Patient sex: M
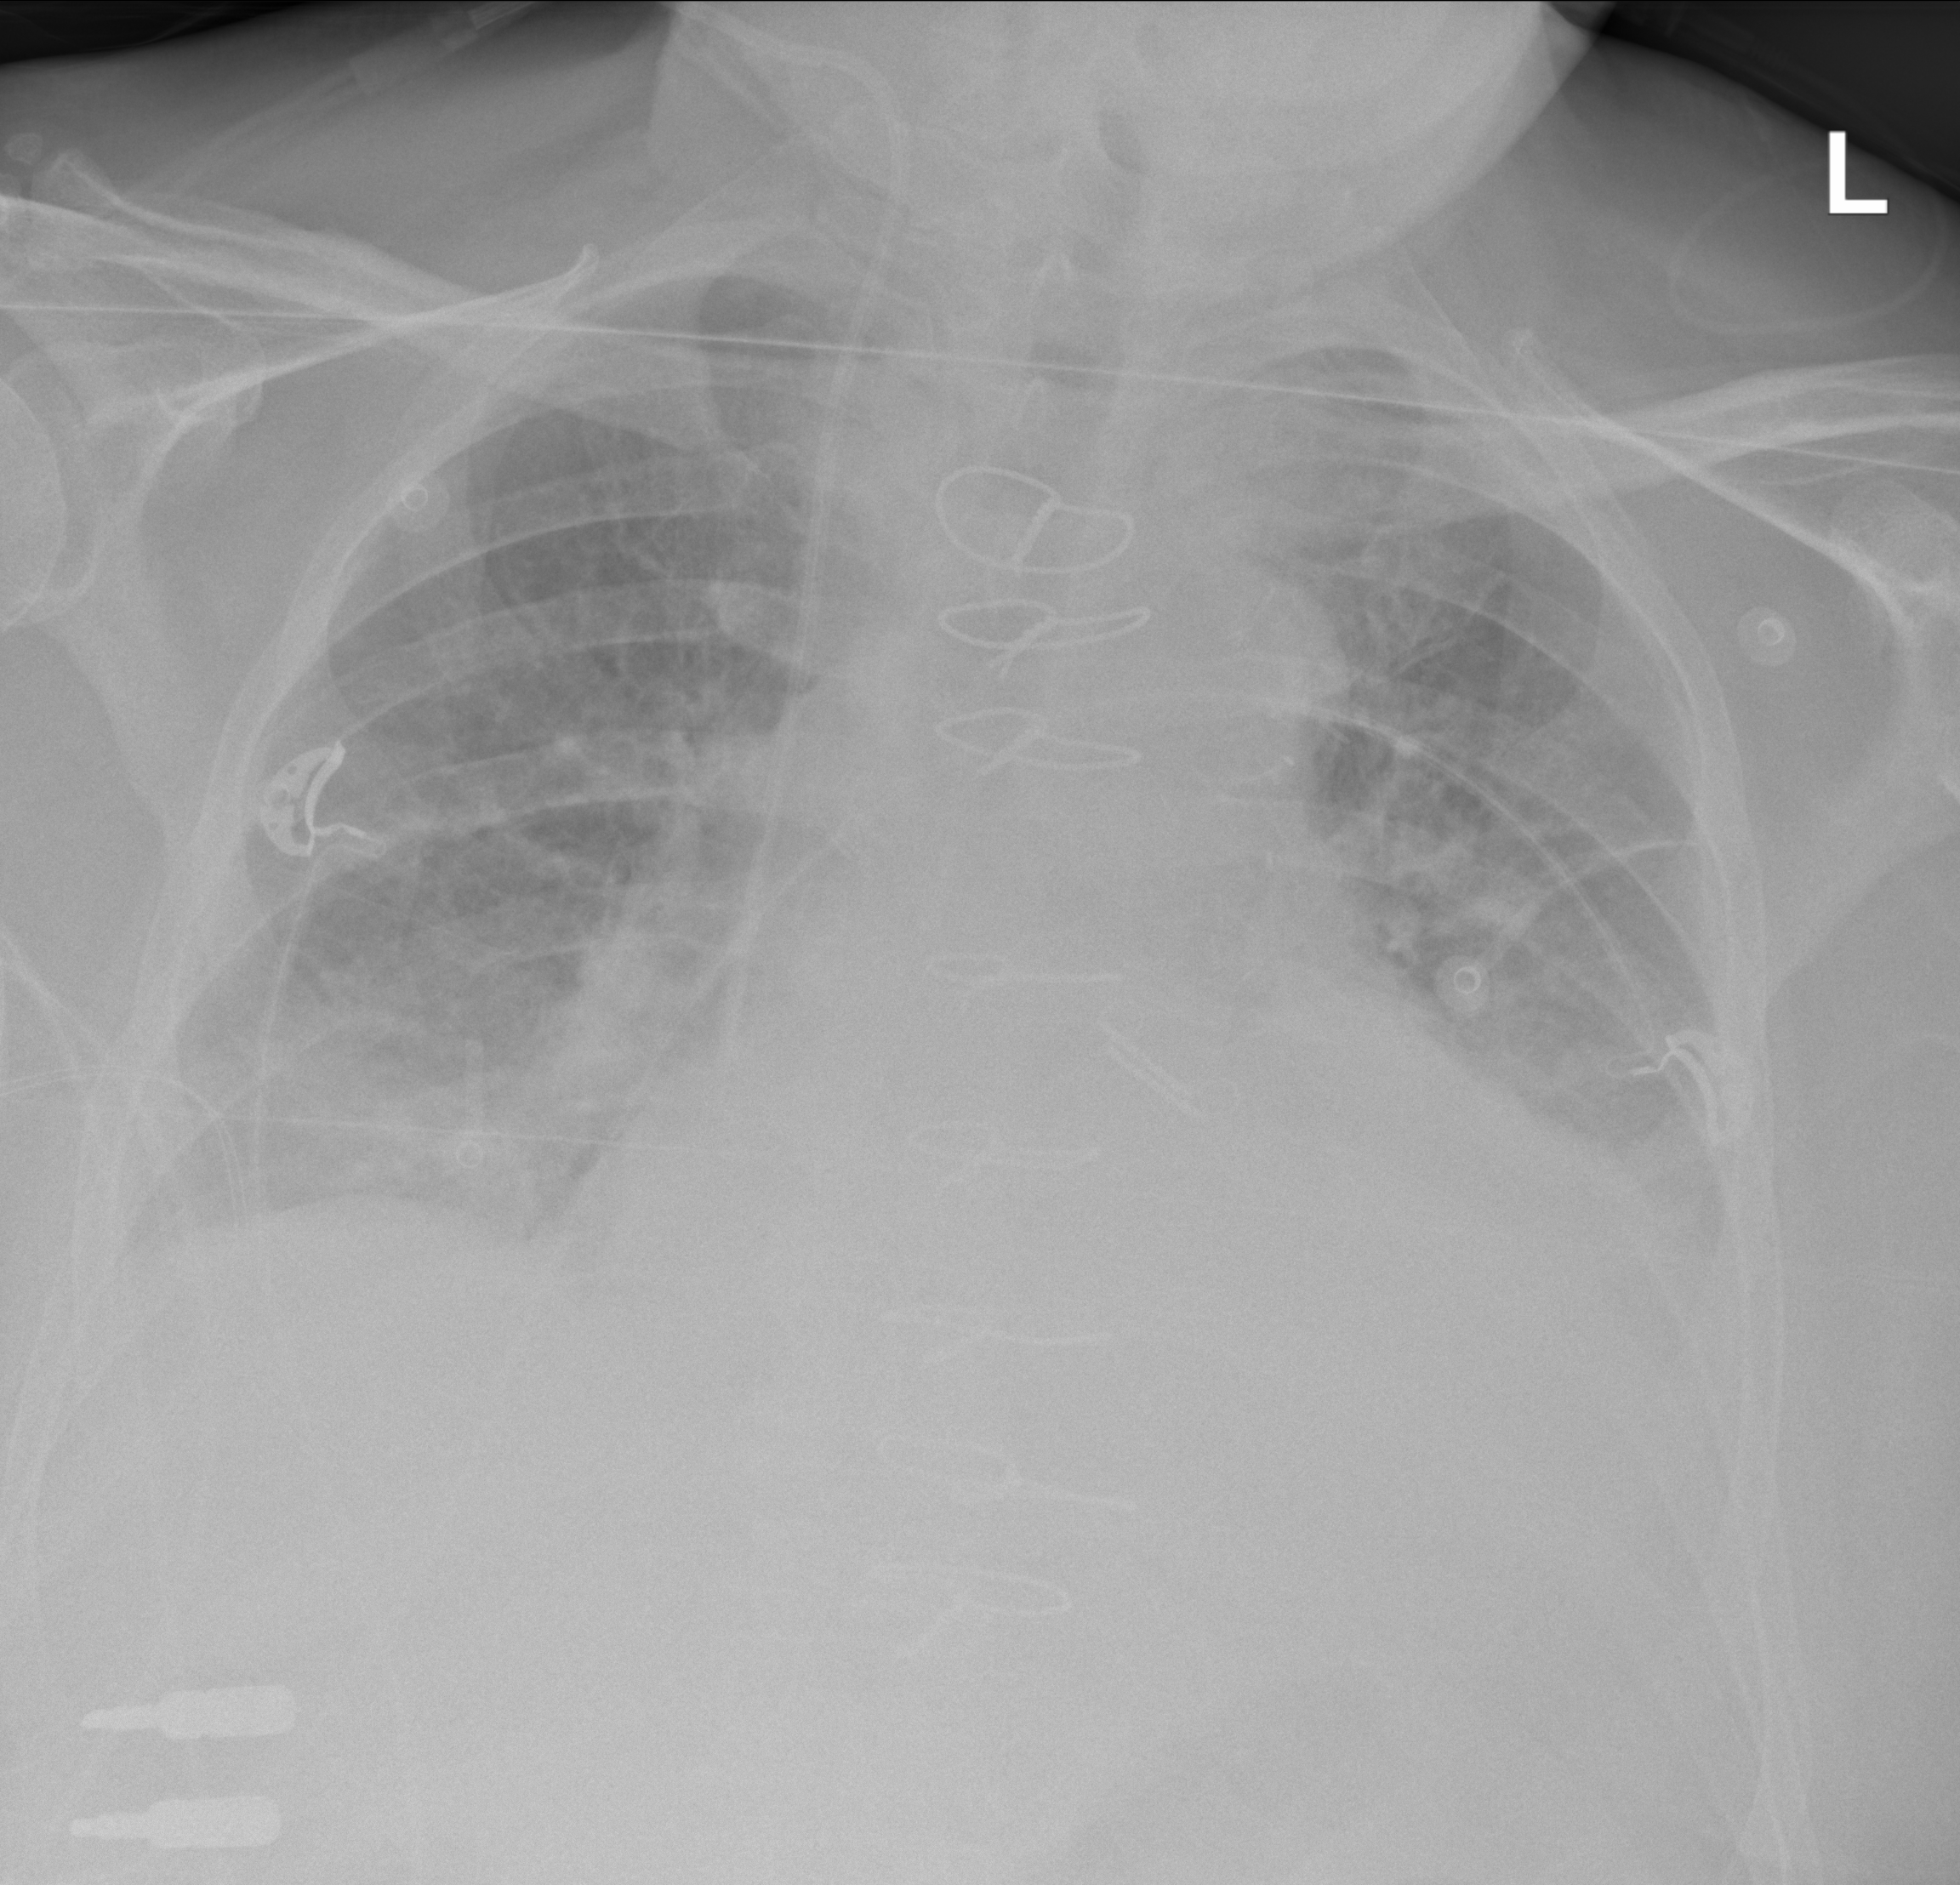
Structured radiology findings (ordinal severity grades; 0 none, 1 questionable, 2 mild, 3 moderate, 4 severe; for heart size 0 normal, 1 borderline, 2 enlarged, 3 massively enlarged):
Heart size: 2
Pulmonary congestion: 2
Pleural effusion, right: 2
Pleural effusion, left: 2
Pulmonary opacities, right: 2
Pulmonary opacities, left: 2
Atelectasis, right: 2
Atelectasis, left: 2